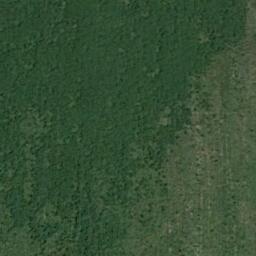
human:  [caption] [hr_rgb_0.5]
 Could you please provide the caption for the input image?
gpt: The meadow is full of green grass .

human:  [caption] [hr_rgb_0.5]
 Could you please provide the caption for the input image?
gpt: The meadow is dense but uneven .

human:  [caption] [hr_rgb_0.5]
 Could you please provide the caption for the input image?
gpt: The entire image is dominated by grass .

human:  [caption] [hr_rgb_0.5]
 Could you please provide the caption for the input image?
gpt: This meadow has different sparsity in different places .

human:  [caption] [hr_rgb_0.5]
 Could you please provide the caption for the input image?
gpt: A dense meadow with many green grass .